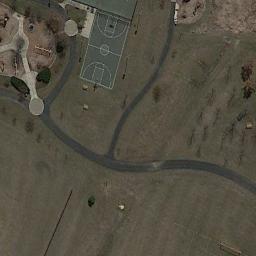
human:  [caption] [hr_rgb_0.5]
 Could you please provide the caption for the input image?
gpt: There is a basketball court in the middle of grass by the road .

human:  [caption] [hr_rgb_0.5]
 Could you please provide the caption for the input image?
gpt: There is a small basketball court on the upper left .

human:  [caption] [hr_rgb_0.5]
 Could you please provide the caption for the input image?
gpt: A basketball court on the lawn and a park beside .

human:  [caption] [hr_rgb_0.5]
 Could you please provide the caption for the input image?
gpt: The basketball court and the rough park is on the lawn .

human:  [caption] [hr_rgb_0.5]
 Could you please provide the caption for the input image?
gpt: The grass is sparse beside the basketball court .